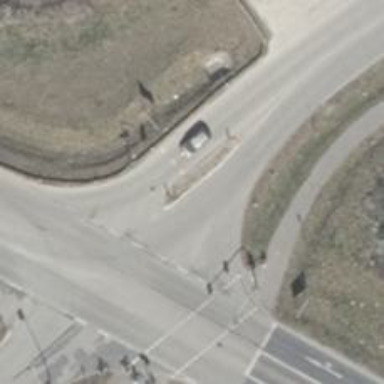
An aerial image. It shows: Road with traffic signals for signaling.